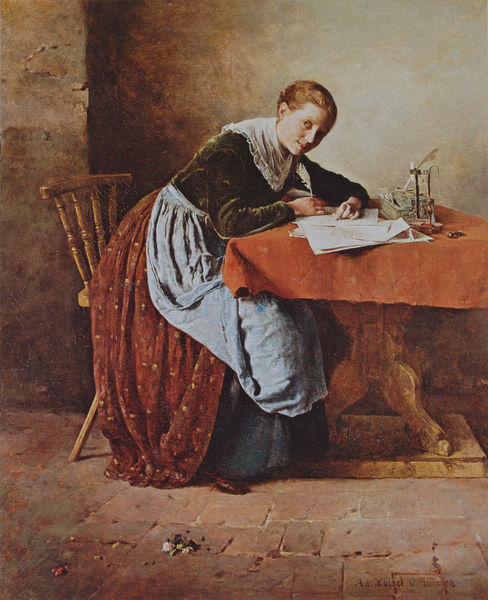
Titel: Der Liebesbrief
Künstler: Adolf Hoelzel
Institution: (Privatbesitz)
Schlagwörter: blau, blätter, dunkel, feder, hand, grün, mädchen, sitzen, braun, frau, frisur, grau, haar, holz, kleid, lampe, licht, mund, nase, orange, raum, stuhl, tisch, weiss, zeichnung, zimmer, blick, blüten, rot, tuch, muster, rock, blond, jacke, wand, arm, augen, falten, federn, gesicht, kragen, stein, tot, hände, portrait, porträt, signatur, tischbein, tischdecke, tischtuch, öl, boden, auge, gewand, haare, interieur, realismus, blatt, genre, schürze, schrift, papier, ecke, lehne, pflaster, kopftuch, halstuch, stuhllehne, kerze, stube, punkte, holztisch, schmutz, courbet, tischbeine, fliesen, zeitung, schuh, malen, kerzenhalter, beugen, brief, briefe, schreiben, heimlich, spitzenkragen, studium, bodne, steinboden, federkiel, versuch, unterkleid, doden, entdeckt, schreibgerät, schreibgeräte, schreibset, steinflisen